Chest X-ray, PA view. Patient: 50 years old, sex M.
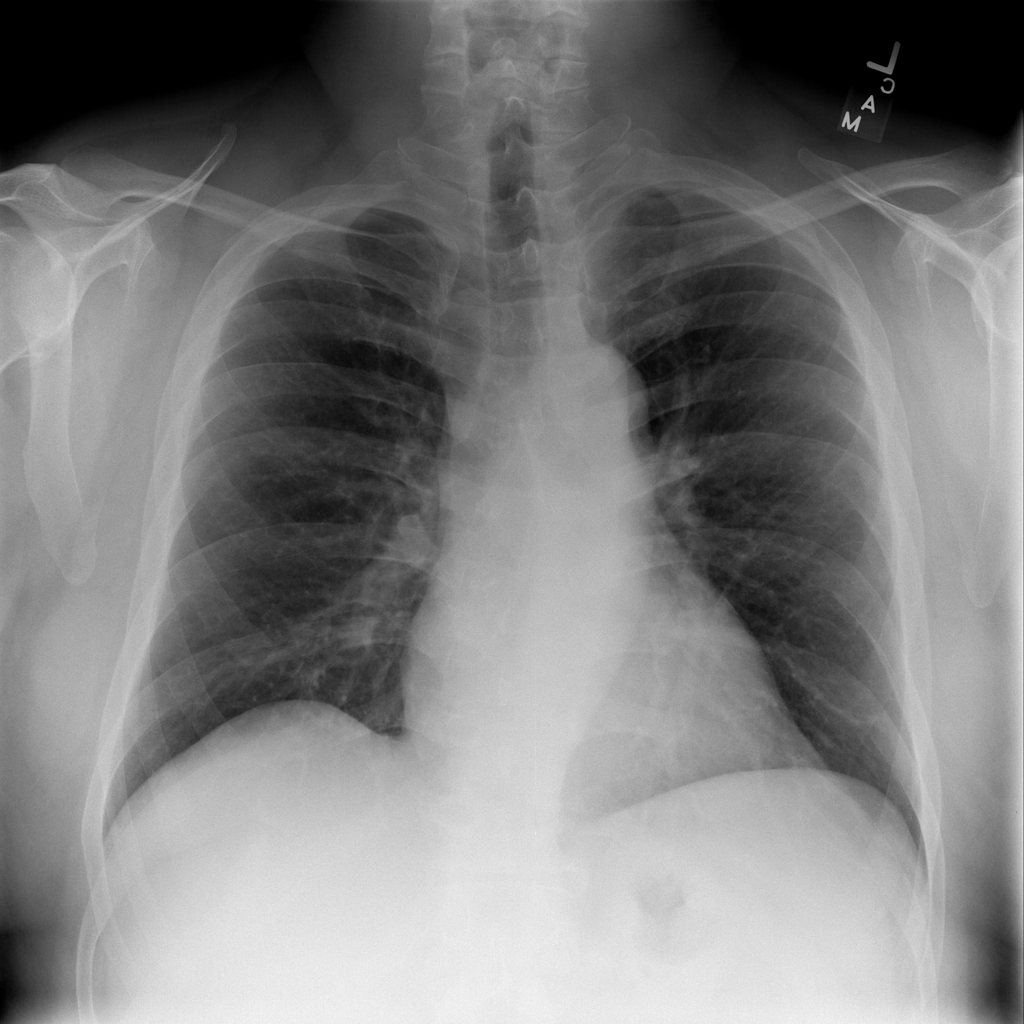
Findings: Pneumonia